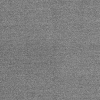
Atmospheric dust classification: dusty